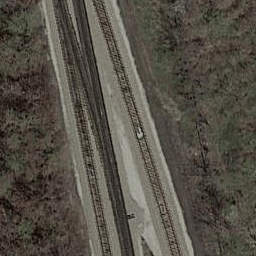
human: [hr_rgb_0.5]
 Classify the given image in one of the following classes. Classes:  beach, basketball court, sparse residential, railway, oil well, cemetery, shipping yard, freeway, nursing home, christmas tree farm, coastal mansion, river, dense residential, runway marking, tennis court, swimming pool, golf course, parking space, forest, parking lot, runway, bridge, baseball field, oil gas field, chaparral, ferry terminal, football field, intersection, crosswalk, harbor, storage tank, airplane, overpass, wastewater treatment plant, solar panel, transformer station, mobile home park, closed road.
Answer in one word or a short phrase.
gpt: railway